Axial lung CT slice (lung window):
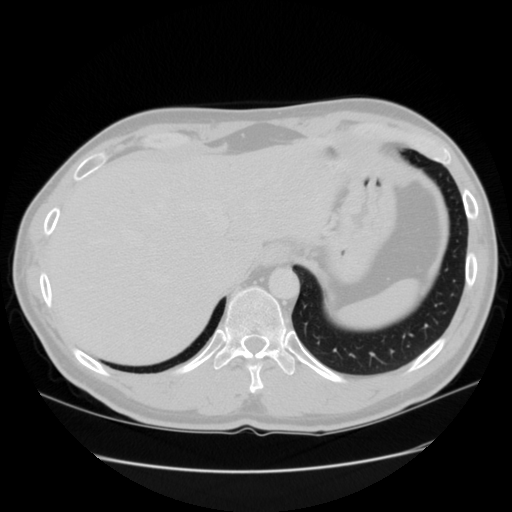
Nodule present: no